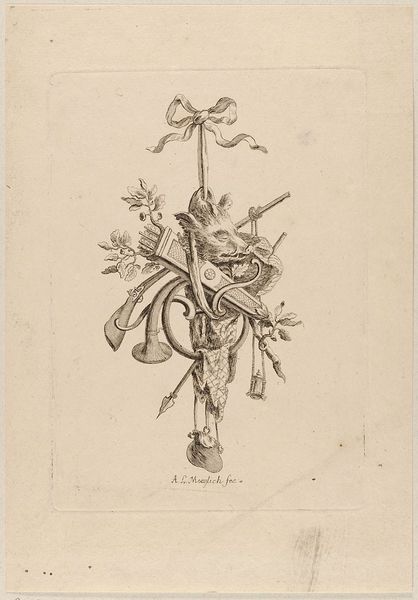
Titel: Blatt aus einer Folge von Trophäen
Künstler: Andreas Leonhard Moeglich
Standort: Hamburg
Institution: Museum für Kunst und Gewerbe Hamburg
Schlagwörter: zeichnung, tiere, ornament, horn, papier, bogen, grafik, graphik, fotografie, photographie, druck, druckgraphik, druckgrafik, radierung, stich, jagd, jagdstillleben, gewehr, wildschwein, posaune, pfeil, eber, trompete, jagdhorn, tuba, tierornament, reproduktionen, druckerzeugnisse, pflanzenornamente, kornett, ornamentstich, vorlageblätter, köcher